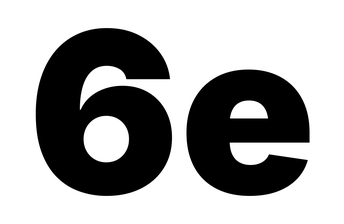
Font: Inter_Black